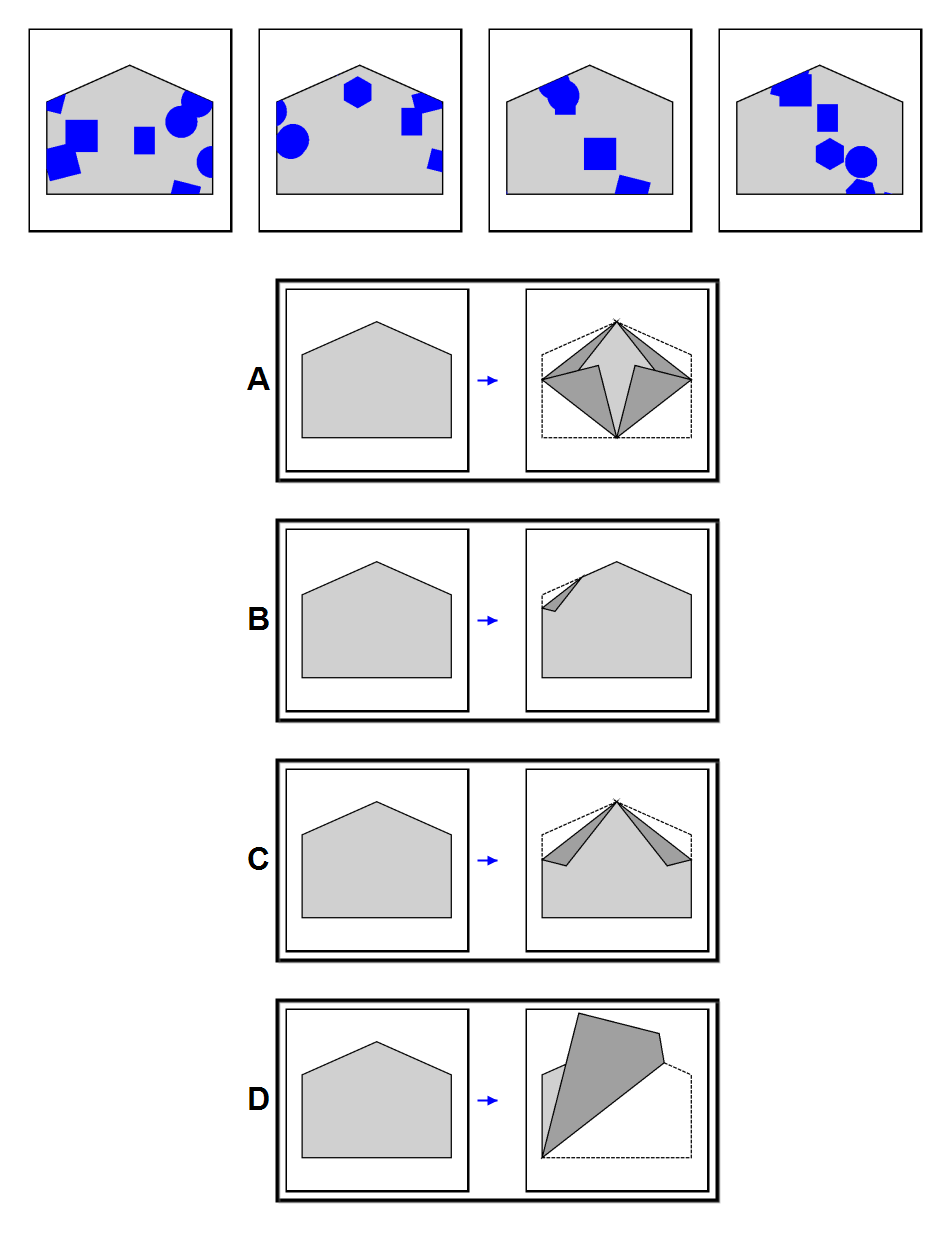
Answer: A